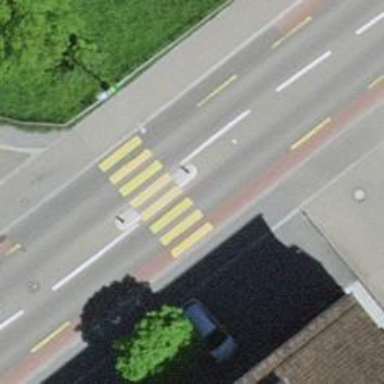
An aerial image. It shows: Marked zebra crossing with island and markings.